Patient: sex M, age 65
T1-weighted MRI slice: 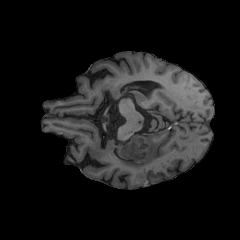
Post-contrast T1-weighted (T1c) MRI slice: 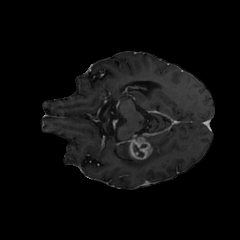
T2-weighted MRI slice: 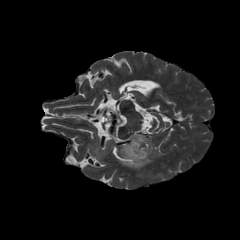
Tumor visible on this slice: yes
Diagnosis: Glioblastoma, IDH-wildtype
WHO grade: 4